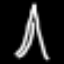
Label: The Eiffel Tower